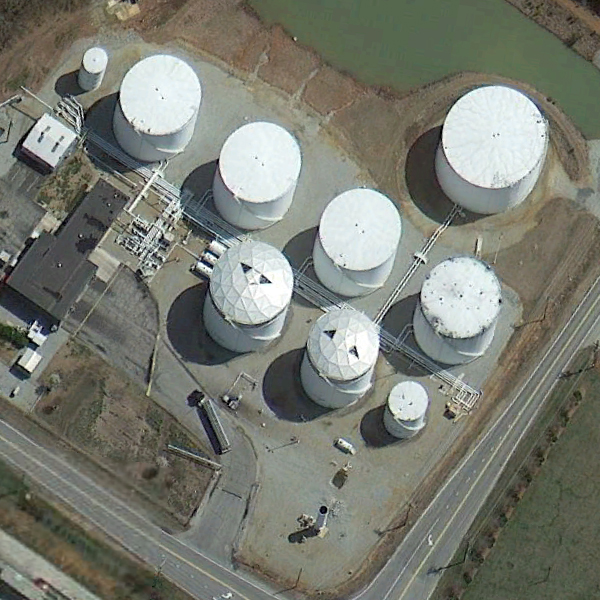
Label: StorageTanks